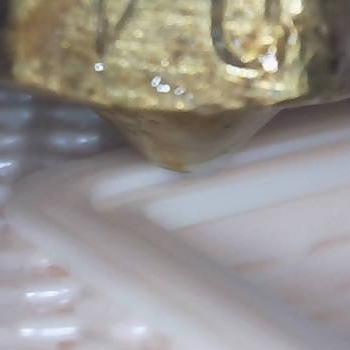
Flow rate: 188%